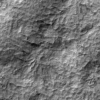
Label: not_dusty